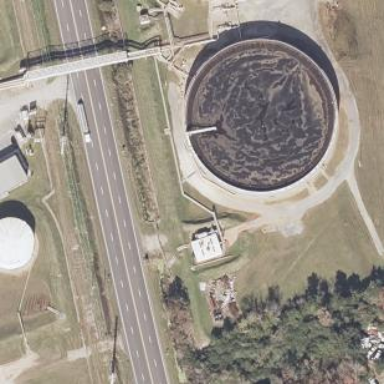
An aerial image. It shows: Storage tank that is man-made.